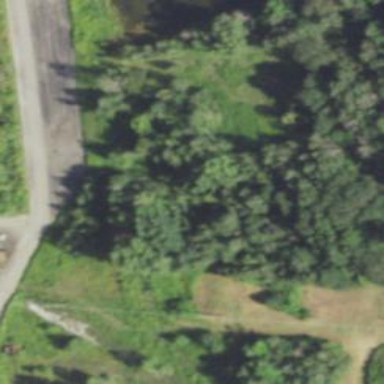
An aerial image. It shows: Disused railway spur line.